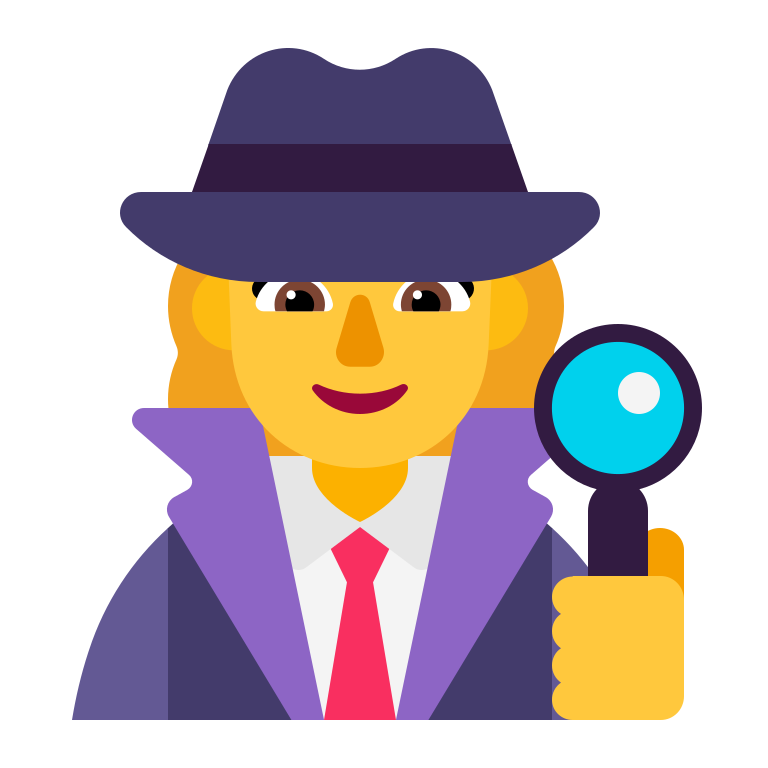
woman detective flat default